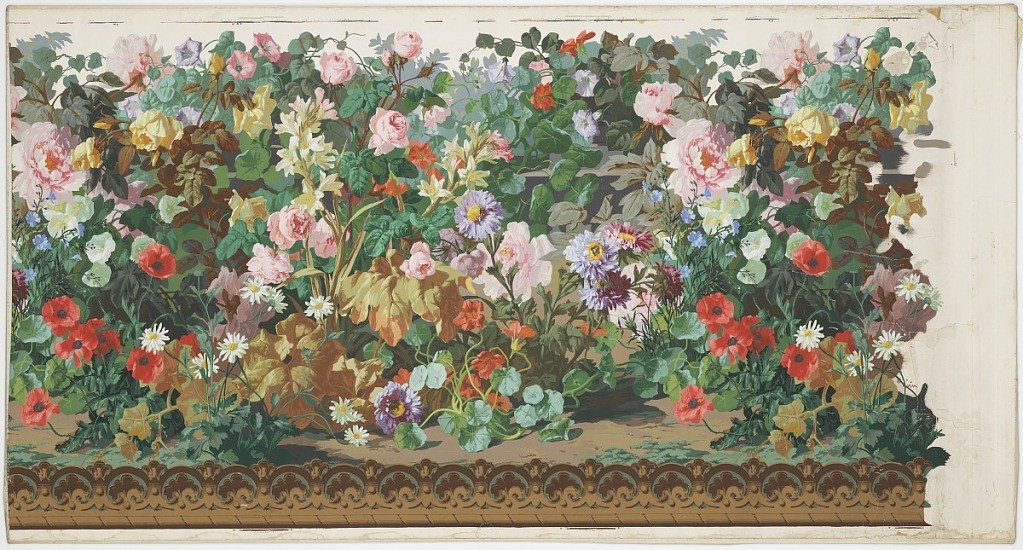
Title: "Jardin d'Hiver"
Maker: Jules Desfossé, French, active 1851 - 1863
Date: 1853
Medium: Block-printed paper
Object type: Dado
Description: High, thick cluster of flowers and leaves growing from brown soil at bottom. Flowers, in bright colors, are roses, tuberoses, daisies, poppies, morning glories, and others. The base of the pedestal which appears in the decoration fitting above this dado can be seen dimly, on white ground.